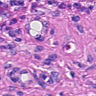
Metastatic tissue present: no